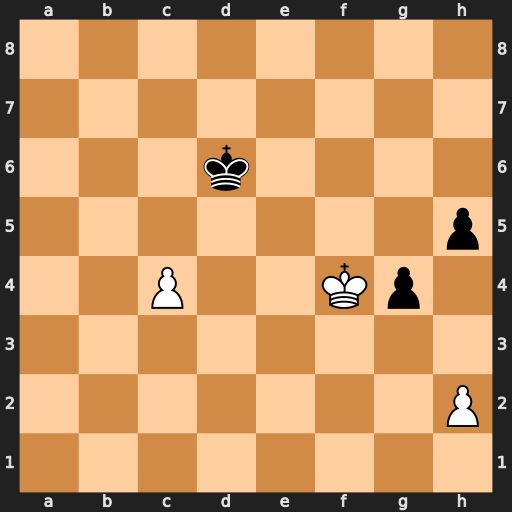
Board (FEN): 8/8/3k4/7p/2P2Kp1/8/7P/8
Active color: w
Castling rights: -
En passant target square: -
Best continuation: Kg5 Kc5 Kxh5 Kxc4 Kxg4